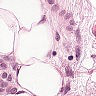
Metastatic tissue present: yes